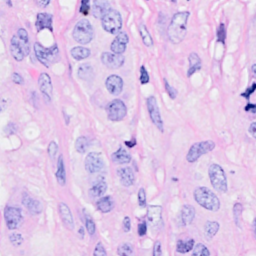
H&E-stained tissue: Breast